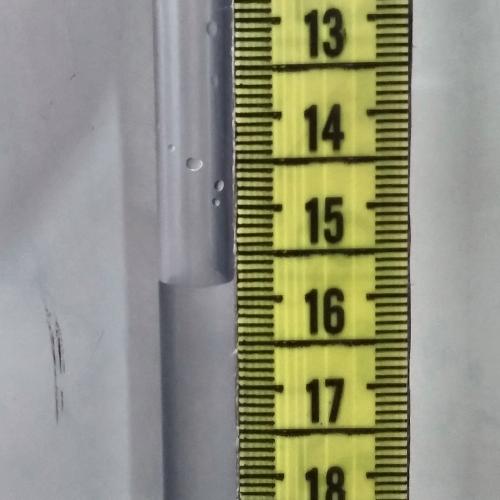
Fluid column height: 15.8 cm